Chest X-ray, AP view. Patient: 57 years old, sex M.
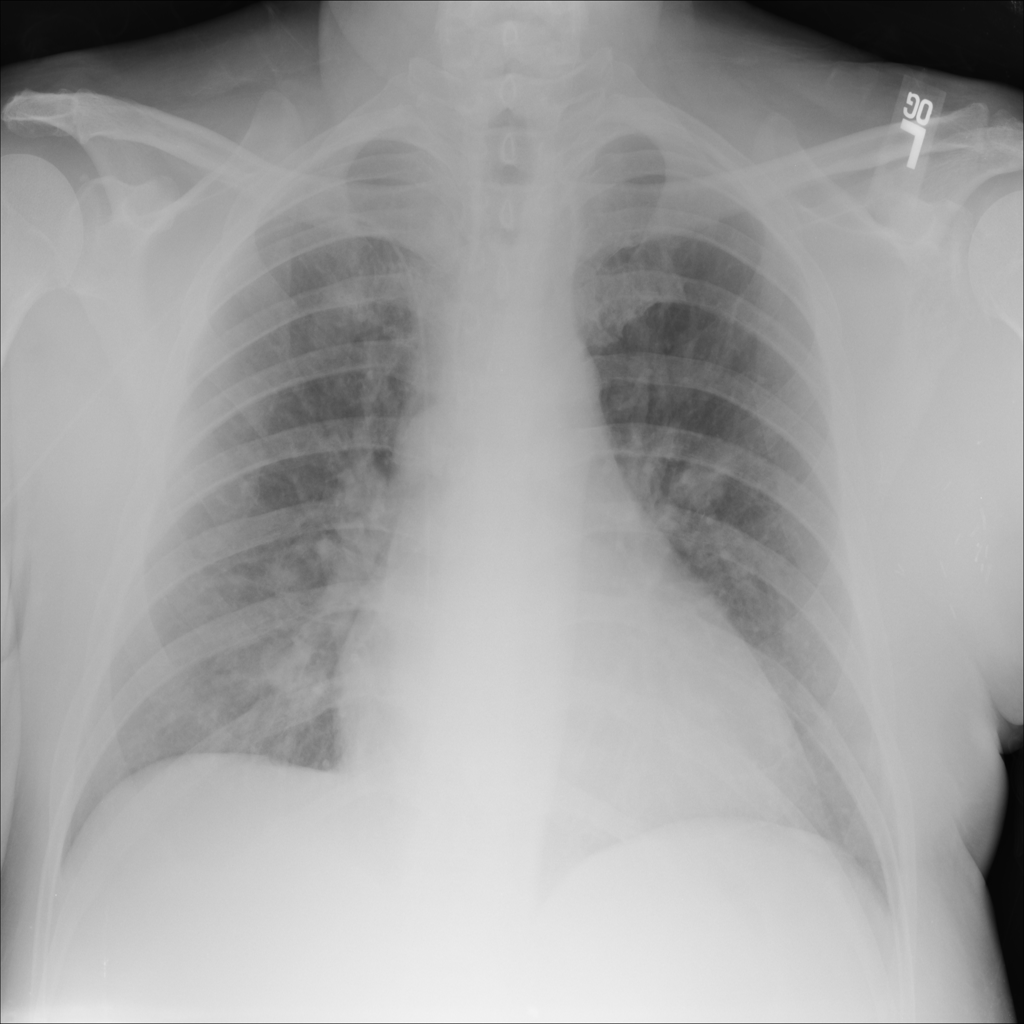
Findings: No Finding